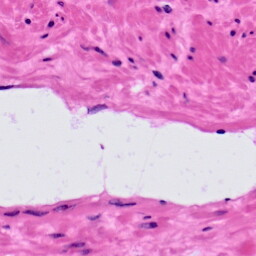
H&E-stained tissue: Prostate